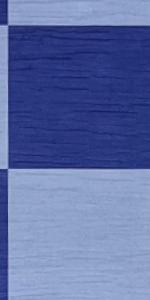
Label: Empty